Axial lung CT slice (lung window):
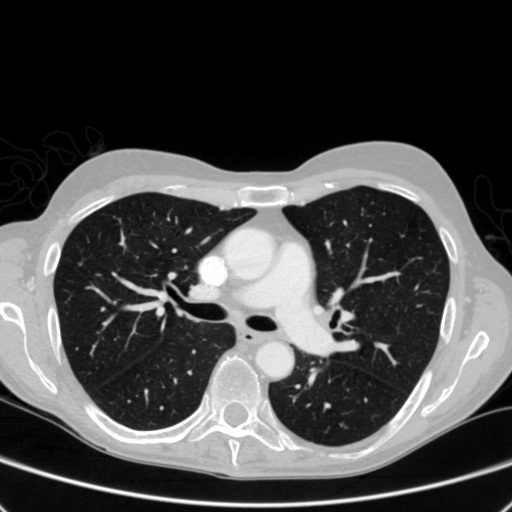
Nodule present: no